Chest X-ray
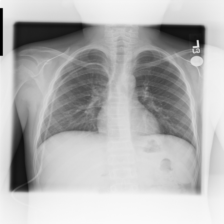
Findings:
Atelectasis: negative
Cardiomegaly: negative
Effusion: negative
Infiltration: negative
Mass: negative
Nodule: negative
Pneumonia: negative
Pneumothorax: negative
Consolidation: negative
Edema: negative
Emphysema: negative
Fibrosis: negative
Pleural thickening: negative
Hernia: negative